Question: How to plot a 'imshow()' image in 3d axes? I was trying with this <URL>' plot but actually they are not. To demonstrate, here I took different data:
'''
import matplotlib.pyplot as plt
from mpl_toolkits.mplot3d import Axes3D
import numpy as np
# create a 21 x 21 vertex mesh
xx, yy = np.meshgrid(np.linspace(0,1,21), np.linspace(0,1,21))
# create vertices for a rotated mesh (3D rotation matrix)
X = xx
Y = yy
Z = 10*np.ones(X.shape)
# create some dummy data (20 x 20) for the image
data = np.cos(xx) * np.cos(xx) + np.sin(yy) * np.sin(yy)
# create the figure
fig = plt.figure()
# show the reference image
ax1 = fig.add_subplot(121)
ax1.imshow(data, cmap=plt.cm.BrBG, interpolation='nearest', origin='lower', extent=[0,1,0,1])
# show the 3D rotated projection
ax2 = fig.add_subplot(122, projection='3d')
ax2.plot_surface(X, Y, Z, rstride=1, cstride=1, facecolors=plt.cm.BrBG(data), shade=False)
'''
Here are my plots:

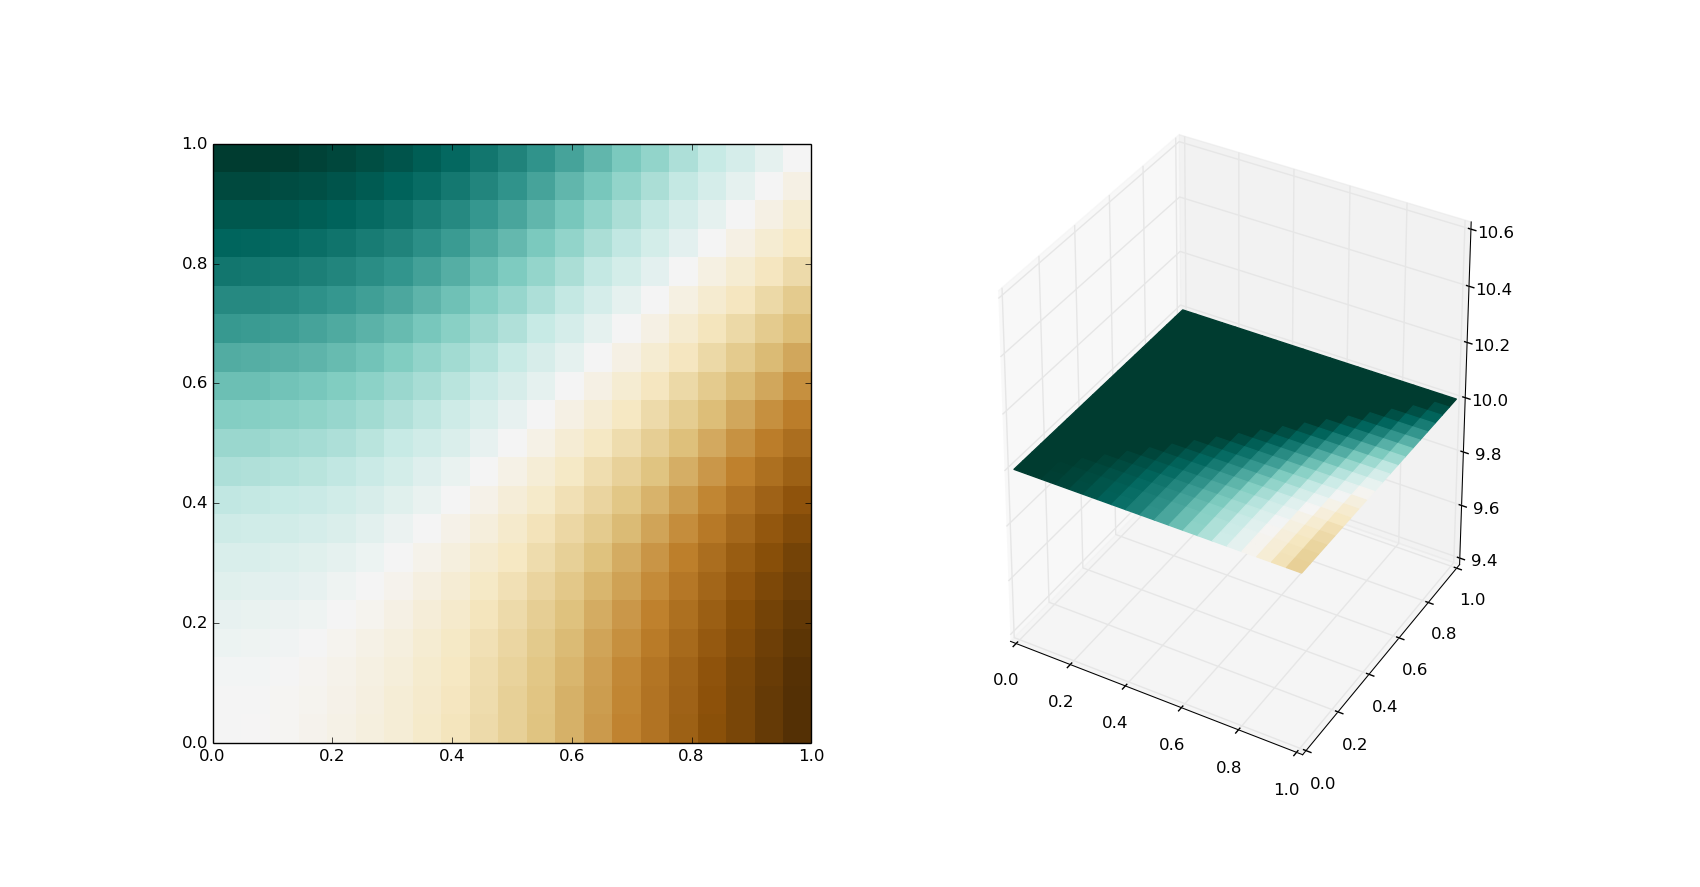
Answer: I think your error in the 3D vs 2D surface colour is due to data normalisation in the surface colours. If you normalise the data passed to 'plot_surface' facecolor with, 'facecolors=plt.cm.BrBG(data/data.max())' the results are closer to what you'd expect.
If you simply want a slice normal to a coordinate axis, instead of using 'imshow', you could use 'contourf', which is supported in 3D as of matplotlib 1.1.0,
'''
import matplotlib.pyplot as plt
from mpl_toolkits.mplot3d import Axes3D
import numpy as np
from matplotlib import cm
# create a 21 x 21 vertex mesh
xx, yy = np.meshgrid(np.linspace(0,1,21), np.linspace(0,1,21))
# create vertices for a rotated mesh (3D rotation matrix)
X = xx
Y = yy
Z = 10*np.ones(X.shape)
# create some dummy data (20 x 20) for the image
data = np.cos(xx) * np.cos(xx) + np.sin(yy) * np.sin(yy)
# create the figure
fig = plt.figure()
# show the reference image
ax1 = fig.add_subplot(121)
ax1.imshow(data, cmap=plt.cm.BrBG, interpolation='nearest', origin='lower', extent=[0,1,0,1])
# show the 3D rotated projection
ax2 = fig.add_subplot(122, projection='3d')
cset = ax2.contourf(X, Y, data, 100, zdir='z', offset=0.5, cmap=cm.BrBG)
ax2.set_zlim((0.,1.))
plt.colorbar(cset)
plt.show()
'''
This code results in this image:
<URL>
Although this won't work for a slice at an arbitrary position in 3D where the imshow <URL> is better.